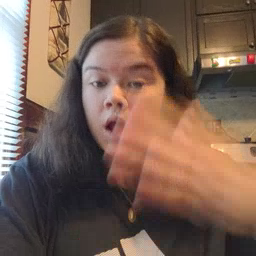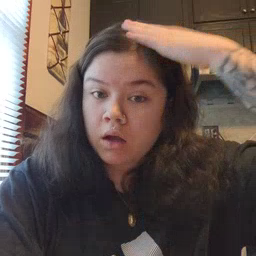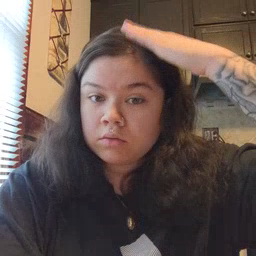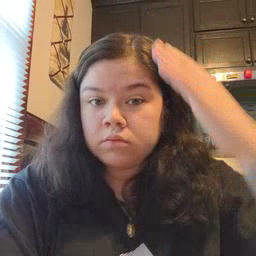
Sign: hat